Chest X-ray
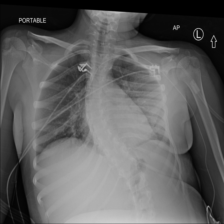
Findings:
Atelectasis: negative
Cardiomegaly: negative
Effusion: negative
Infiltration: negative
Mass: negative
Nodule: negative
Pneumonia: negative
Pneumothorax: negative
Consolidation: negative
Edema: negative
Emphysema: negative
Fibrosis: negative
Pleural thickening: negative
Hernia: negative